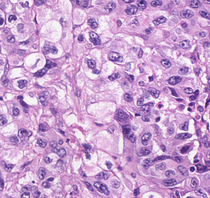
Tumor epithelial tissue: yes
Tumor-associated stroma tissue: no
Normal tissue: no